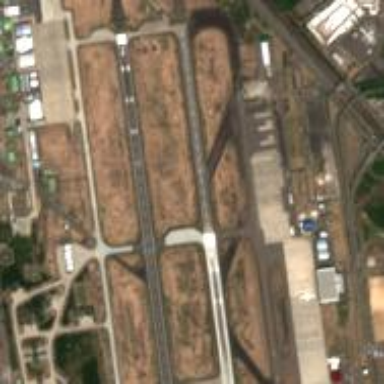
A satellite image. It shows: Runway at airport.